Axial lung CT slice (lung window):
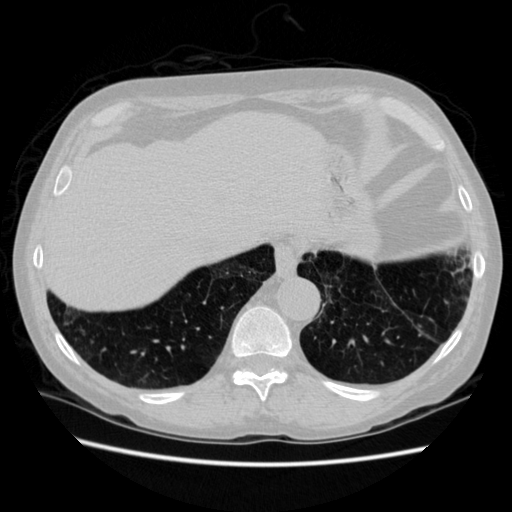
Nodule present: no